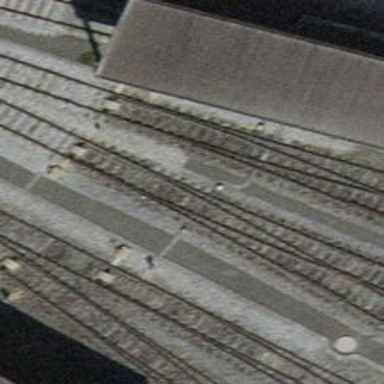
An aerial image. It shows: Railway yard with one track.